Field crop: maize
Growth stage: 2
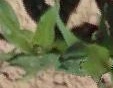
Species: maize